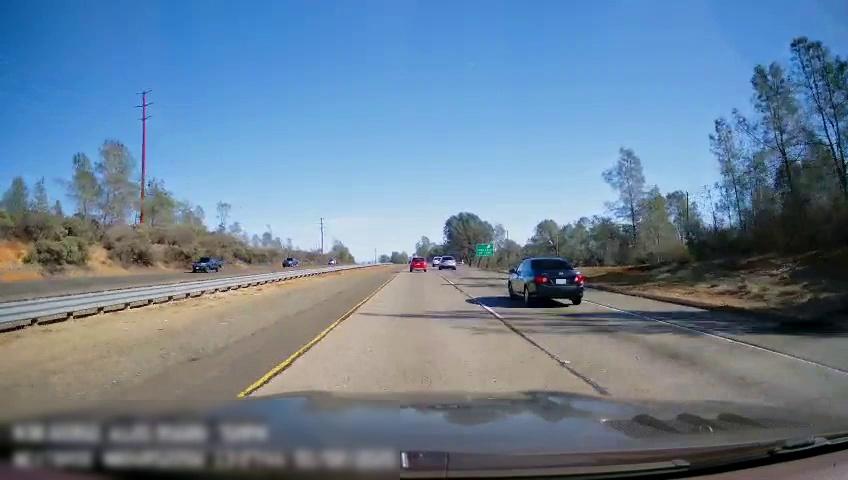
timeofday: Day
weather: Sunny
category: Drivable Space
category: Drivable Space
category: Vehicles | SUV
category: Vehicles | SUV
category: Vehicles | SUV
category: Vehicles | Truck
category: Vehicles | Truck
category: Vehicles | Truck
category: Lanes | Current Lane
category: Lanes | Current Lane
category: Lanes | Alternate Lane
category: Traffic | Signs